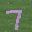
Label: 7